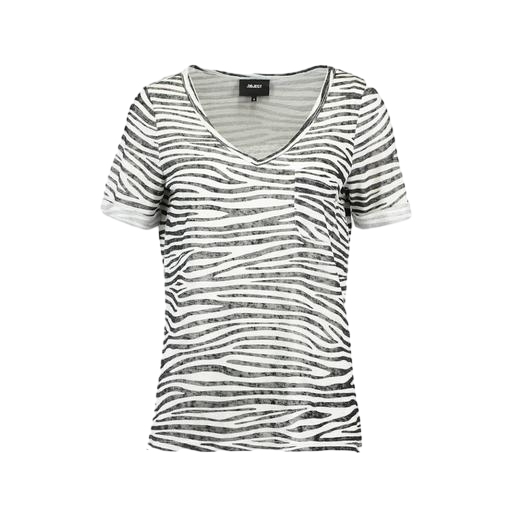
short-sleeve top only macy, black plus size printed t-shirt only macy, black geo-print t-shirt only macy, white background